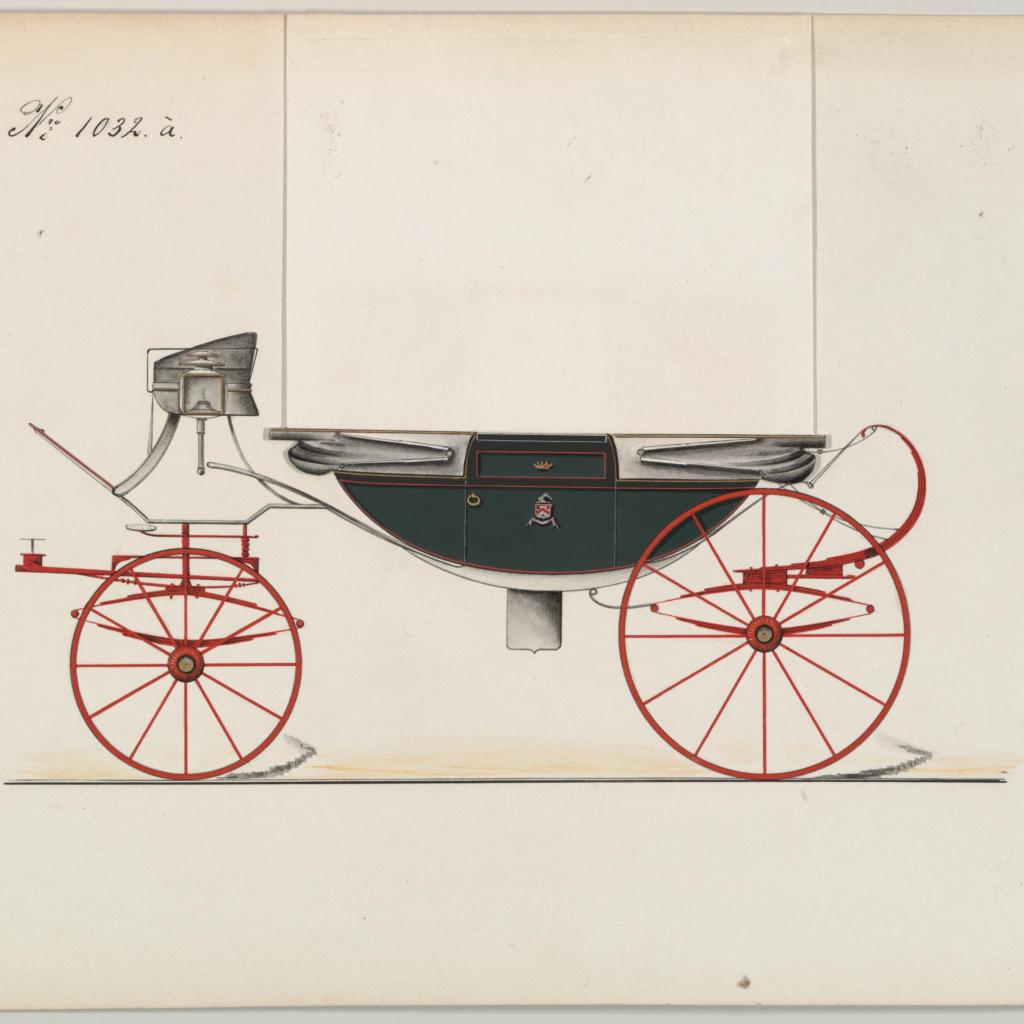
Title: Design for Landau, no. 1032a
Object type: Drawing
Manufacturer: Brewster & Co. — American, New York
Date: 1850–70
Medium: Pen and black ink, watercolor and gouache
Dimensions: sheet: 7 1/8 x 9 13/16 in. (18.1 x 24.9 cm)
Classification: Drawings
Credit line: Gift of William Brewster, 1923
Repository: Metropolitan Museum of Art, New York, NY